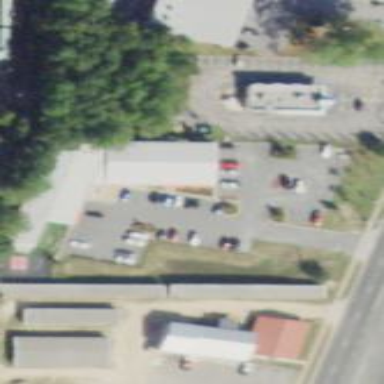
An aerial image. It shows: Building used as fitness center.